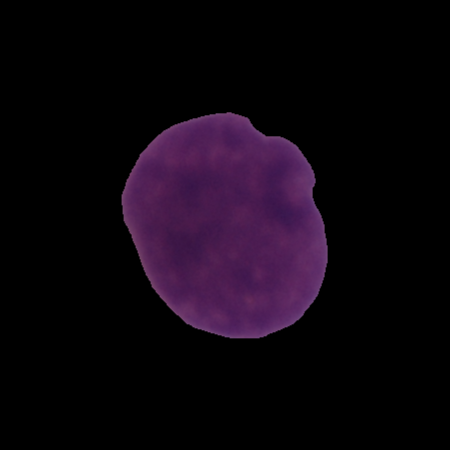
Label: cancer